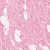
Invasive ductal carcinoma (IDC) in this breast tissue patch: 0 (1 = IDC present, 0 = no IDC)